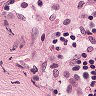
Metastatic tissue present: no